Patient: sex M, age 57
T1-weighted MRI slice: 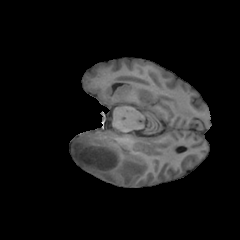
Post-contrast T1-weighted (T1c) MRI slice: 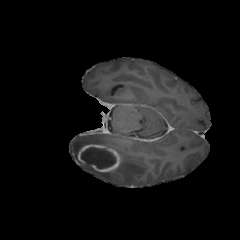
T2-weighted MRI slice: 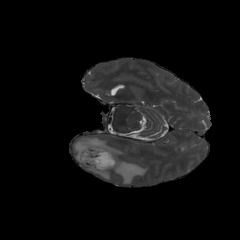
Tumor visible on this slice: yes
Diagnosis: Glioblastoma, IDH-wildtype
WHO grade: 4